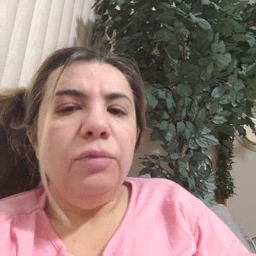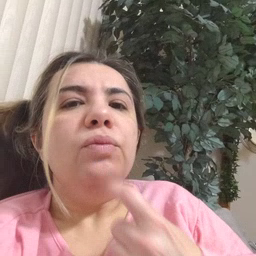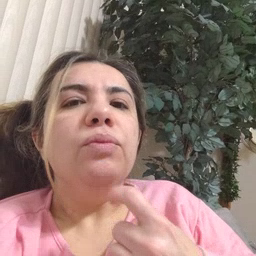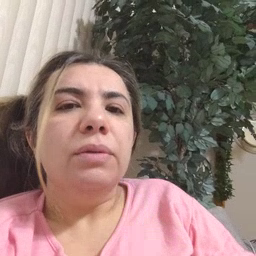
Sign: red